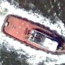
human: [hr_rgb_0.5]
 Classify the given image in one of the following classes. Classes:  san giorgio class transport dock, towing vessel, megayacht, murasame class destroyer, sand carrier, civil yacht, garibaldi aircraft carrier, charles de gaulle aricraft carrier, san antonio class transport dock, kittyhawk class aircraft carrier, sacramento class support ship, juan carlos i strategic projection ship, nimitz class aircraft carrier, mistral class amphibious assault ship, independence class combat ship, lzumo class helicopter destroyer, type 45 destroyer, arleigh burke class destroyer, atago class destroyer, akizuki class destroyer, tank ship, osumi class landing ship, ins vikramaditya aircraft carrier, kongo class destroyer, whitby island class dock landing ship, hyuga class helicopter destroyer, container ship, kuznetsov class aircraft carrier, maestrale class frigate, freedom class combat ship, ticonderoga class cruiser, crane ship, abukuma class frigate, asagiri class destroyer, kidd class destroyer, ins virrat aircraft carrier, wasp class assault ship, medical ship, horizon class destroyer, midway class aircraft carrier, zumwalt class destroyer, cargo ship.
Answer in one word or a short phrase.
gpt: Towing vessel